Question: I registered my own location manager to monitor and range a few beacons:
'''
[self.locationManager startMonitoringForRegion:region];
[self.locationManager startRangingBeaconsInRegion:region];
'''
My understanding is, when one or more beacons is found this delegate method is called:
'''
- (void)locationManager:(CLLocationManager *)manager didRangeBeacons:(NSArray *)beacons inRegion:(CLBeaconRegion *)region
'''
This delegate method is indeed called when I turned on my beacon, but the beacons array is empty. Is there any reason why my beacon is not listed in that array?
Here's a screenshot to illustrate this situation:

---
### Other things to note:
- <URL>- 'didEnterRegion:''didDetermineState:'- '[self.locationManager requestWhenInUseAuthorization];'- - 'NSLocationWhenInUseUsageDescription'
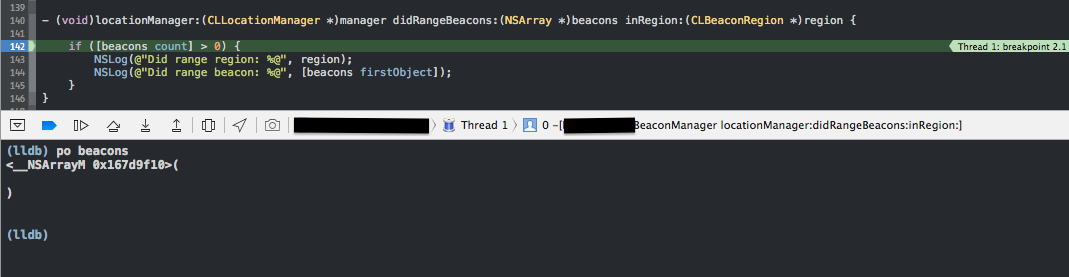
Answer: Turns out this is because I am not using unique identifier when creating 'CLBeaconRegion'.
Special thanks to <URL> for helping me solve this.